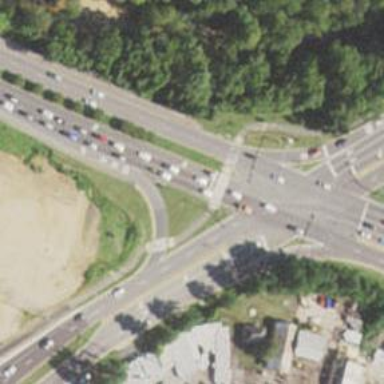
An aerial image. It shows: Trunk link road with asphalt surface.